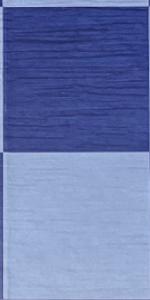
Label: Empty